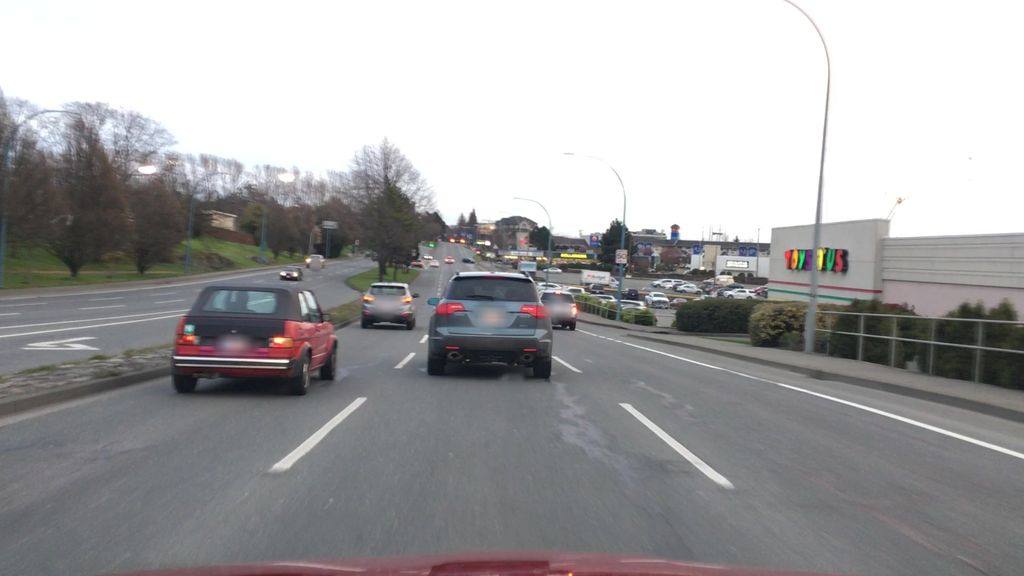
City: victoria